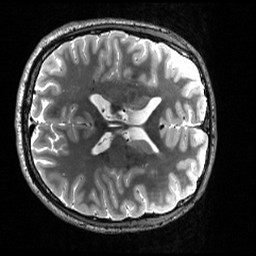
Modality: T2w
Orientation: axial
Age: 20
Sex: male
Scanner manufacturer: siemens
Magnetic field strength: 3 T
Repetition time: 3.2 s
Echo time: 0.566 s